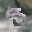
Label: 5